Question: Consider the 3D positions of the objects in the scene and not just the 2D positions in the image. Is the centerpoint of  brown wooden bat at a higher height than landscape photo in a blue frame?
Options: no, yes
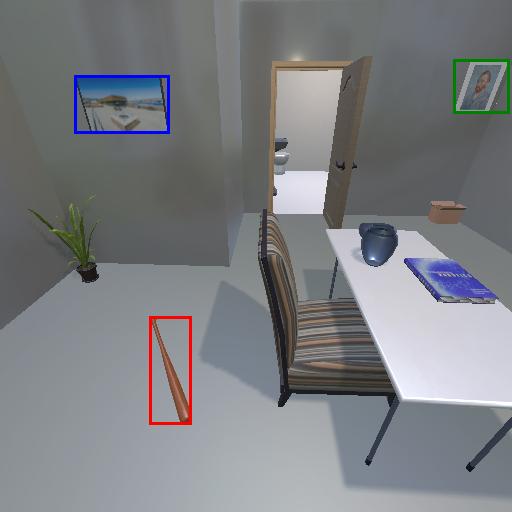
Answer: no